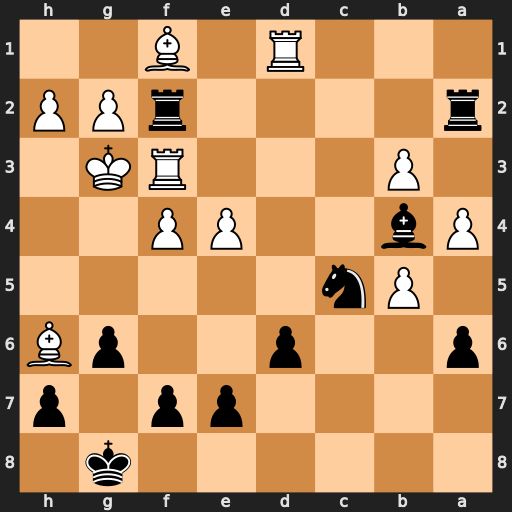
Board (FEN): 6k1/4pp1p/p2p2pB/1Pn5/Pb2PP2/1P3RK1/r4rPP/3R1B2
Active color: b
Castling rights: -
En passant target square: -
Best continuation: Nxe4+ Kh4 Rxf3 gxf3 Rxh2+